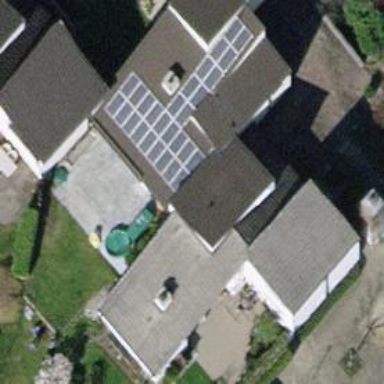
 consisting of solar photovoltaic panels."